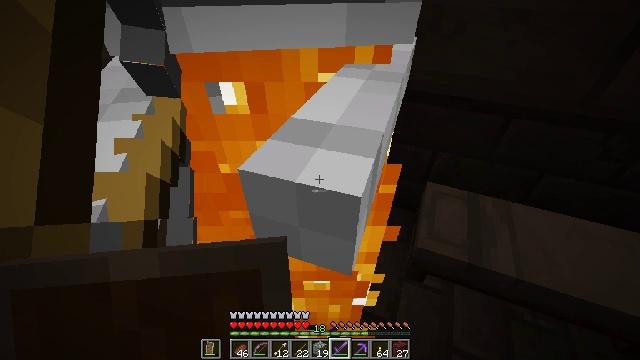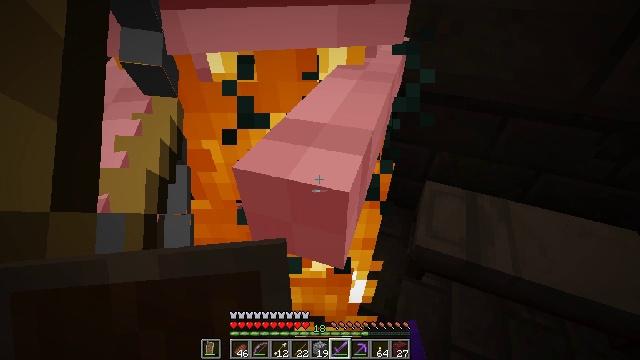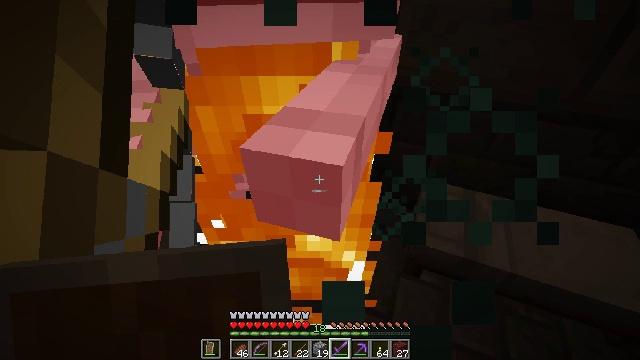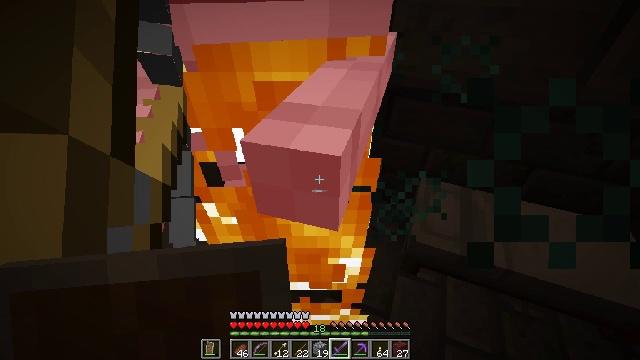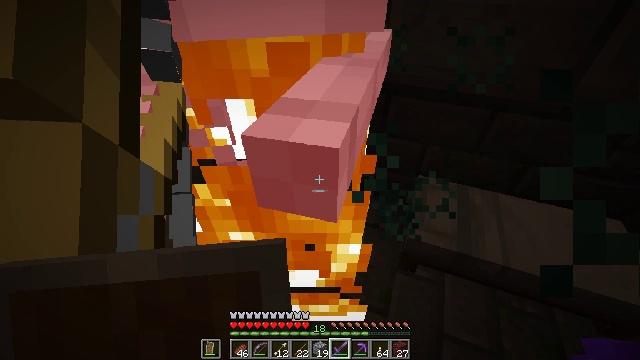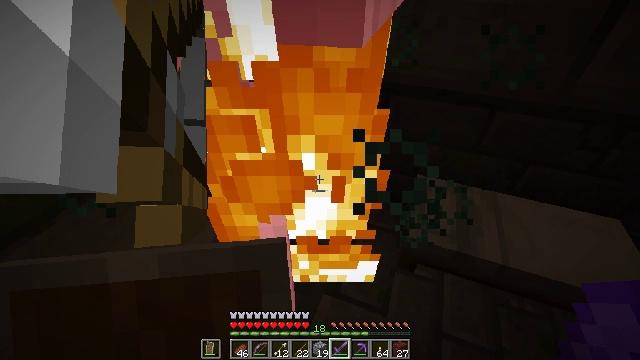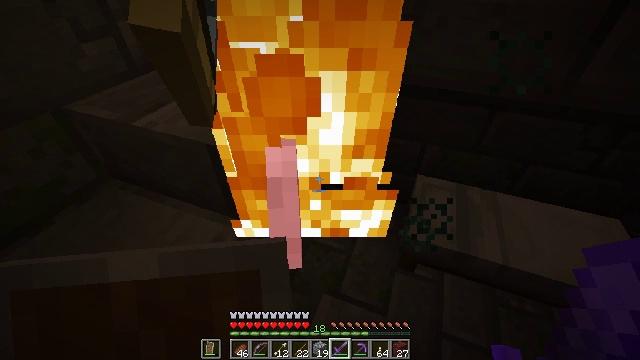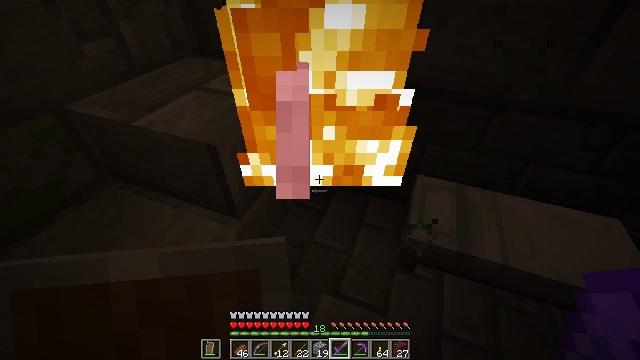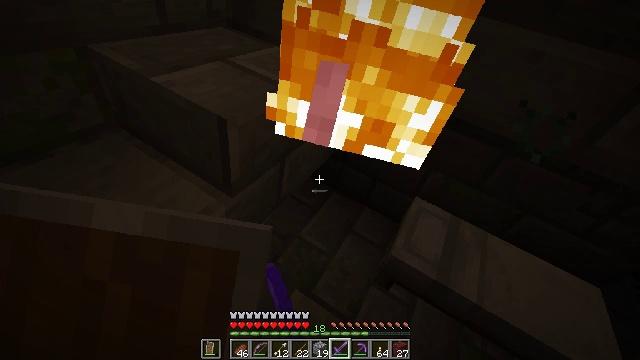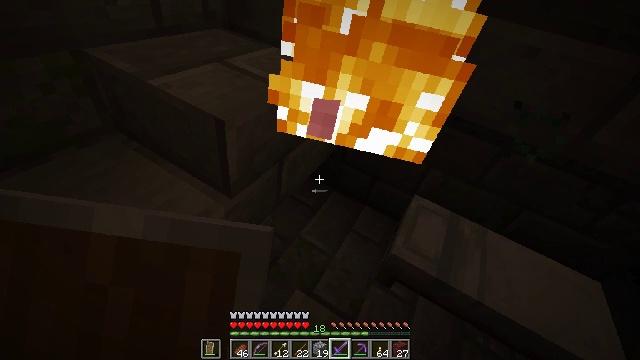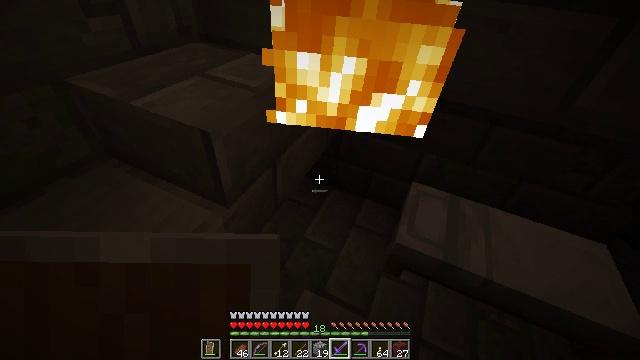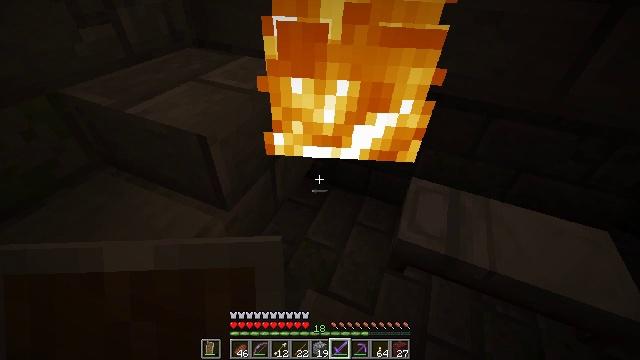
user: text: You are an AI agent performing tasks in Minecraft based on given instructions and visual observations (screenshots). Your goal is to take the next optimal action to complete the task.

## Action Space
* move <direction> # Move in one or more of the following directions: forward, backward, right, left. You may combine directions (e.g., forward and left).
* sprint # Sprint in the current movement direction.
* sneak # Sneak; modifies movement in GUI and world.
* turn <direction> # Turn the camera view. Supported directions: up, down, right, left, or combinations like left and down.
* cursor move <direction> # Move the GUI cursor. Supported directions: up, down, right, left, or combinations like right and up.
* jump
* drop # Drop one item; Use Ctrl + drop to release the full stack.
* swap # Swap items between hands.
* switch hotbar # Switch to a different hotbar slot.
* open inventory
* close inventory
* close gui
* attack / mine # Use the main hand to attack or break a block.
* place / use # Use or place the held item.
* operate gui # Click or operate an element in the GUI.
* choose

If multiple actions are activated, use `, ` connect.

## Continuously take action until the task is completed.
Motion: motion action
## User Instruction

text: Kill a skeleton.
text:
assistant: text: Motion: attack / mine
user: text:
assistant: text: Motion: attack / mine
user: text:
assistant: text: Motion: attack / mine
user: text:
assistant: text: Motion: attack / mine
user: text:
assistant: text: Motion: attack / mine
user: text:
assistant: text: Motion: no_op
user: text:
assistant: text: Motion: attack / mine
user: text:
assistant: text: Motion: attack / mine
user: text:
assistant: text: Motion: attack / mine
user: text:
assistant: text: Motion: no_op
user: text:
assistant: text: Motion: attack / mine
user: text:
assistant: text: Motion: attack / mine